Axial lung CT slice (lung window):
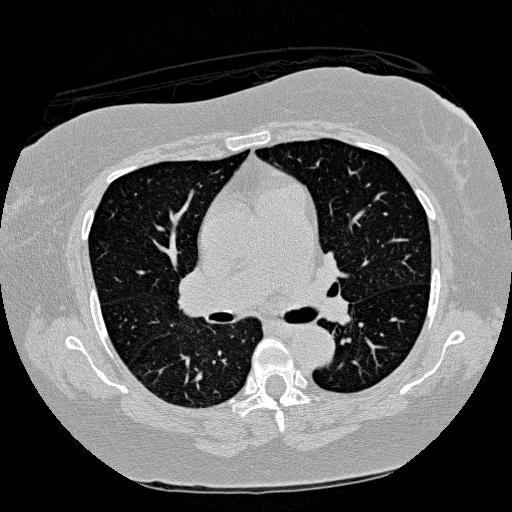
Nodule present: no